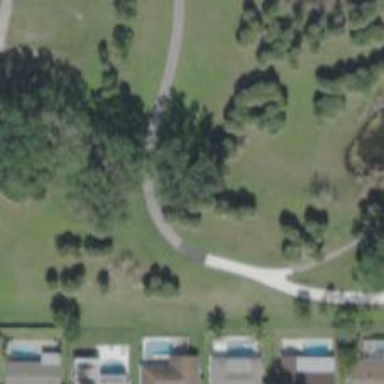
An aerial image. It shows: Disc golf basket.